Question: I have a list of photos as such:
'''
<ul class="gallery">
<li class="red"><img src="red.png" alt=""></li>
<li class="blue"><img src="blue.png" alt=""></li>
<li class="blue"><img src="blue.png" alt=""></li>
<li class="red"><img src="red.png" alt=""></li>
<li class="green"><img src="green.png" alt=""></li>
<li class="green"><img src="green.png" alt=""></li>
<li class="green"><img src="green.png" alt=""></li>
<li class="blue"><img src="blue.png" alt=""></li>
<li class="blue"><img src="blue.png" alt=""></li>
<li class="green"><img src="green.png" alt=""></li>
<li class="green"><img src="green.png" alt=""></li>
<li class="green"><img src="green.png" alt=""></li>
</ul>
'''
Corresponding CSS as follows:
'''
.gallery {
list-style-type: none;
li {
float: left;
}
.red {
width: 100%;
margin-bottom: 2%;
}
.blue {
width: 49%;
margin-right: 2%;
}
.green {
width: 32%;
margin-right: 2%;
}
.blue:nth-child(2n) {
margin-right: 0;
}
.green:nth-of-type(3n) {
margin-right: 0;
}
}
'''
Here is a picture to illustrate this:

Every second blue element do not need a margin-right to fit the grid properly. Similarly, every third green element doesn't need a margin-right.
I tried to target them using the n-th child selector above which doesn't seem to do the trick. The second element in the list is actually the first .red element which is being set to margin-right: 0;
It seems like the class name is being overriden by the selector. Maybe the class names aren't considered and I know I can group the red items in a div and target them but that's not a solution as the list is being generated dynamically and I would like to keep its structure.
Basically, the user will be able to upload as much photos as he like in the grid with a structure as follows:
- -
Any ideas on how to solve this?
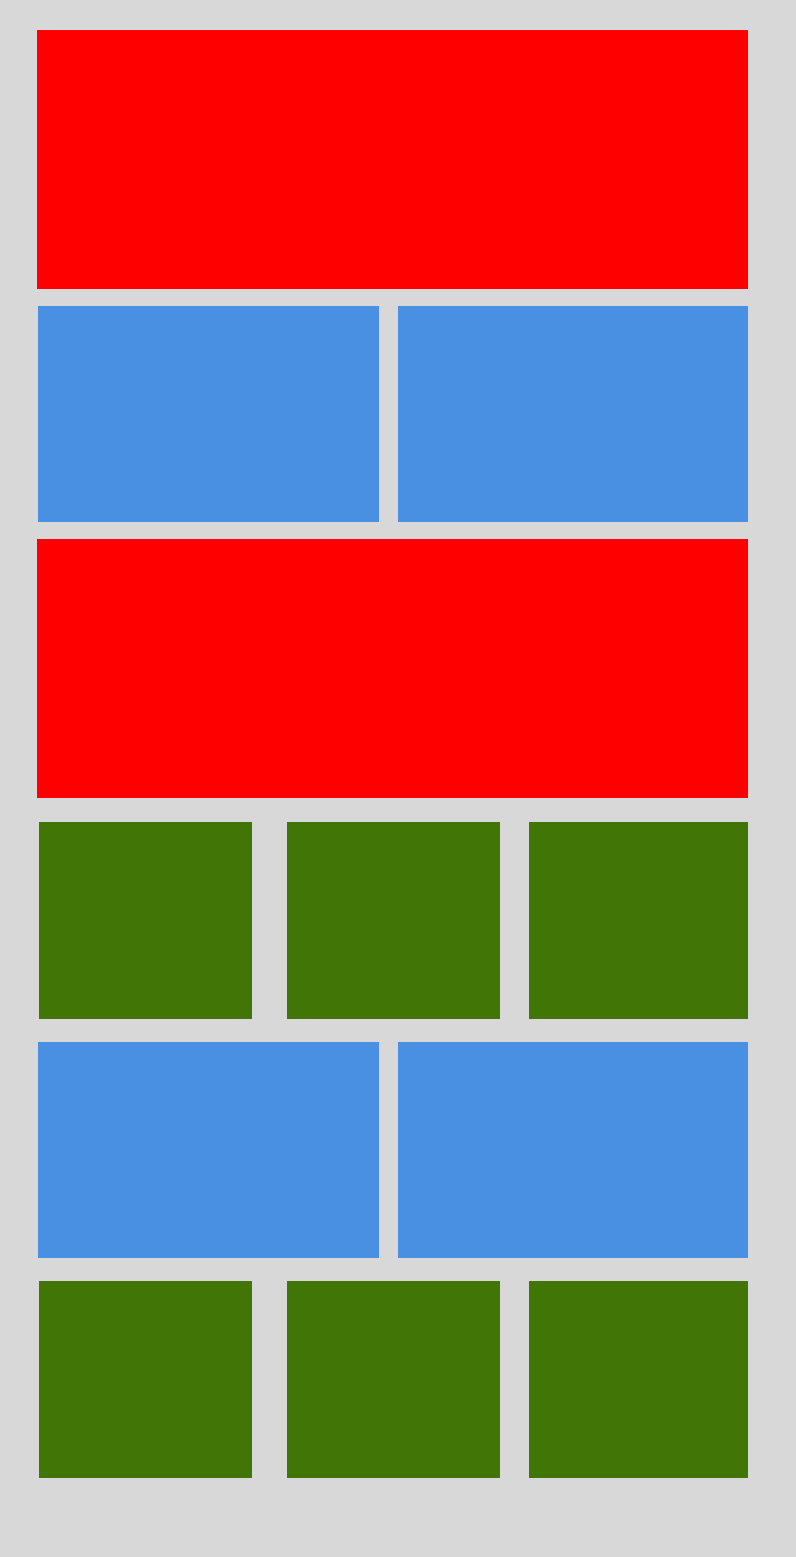
Answer: 'nth-child(2)' will select every other element in your 'ul', and 'nth-of-type(2)' will select every other 'li' element in your 'ul'. Unfortunately, what you are trying to do is impossible using CSS only, you can't select every other element with a specific class.
You need to change your HTML, for example - when you generate your list, count the number of blues and give every other "no-margin" class, and do the same for every third green.